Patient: sex F, age 63
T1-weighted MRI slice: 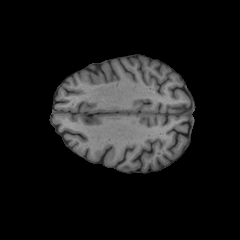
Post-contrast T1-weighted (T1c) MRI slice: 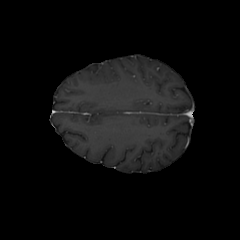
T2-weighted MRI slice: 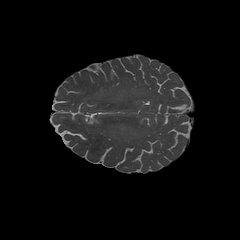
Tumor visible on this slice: no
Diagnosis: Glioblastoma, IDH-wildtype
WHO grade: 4